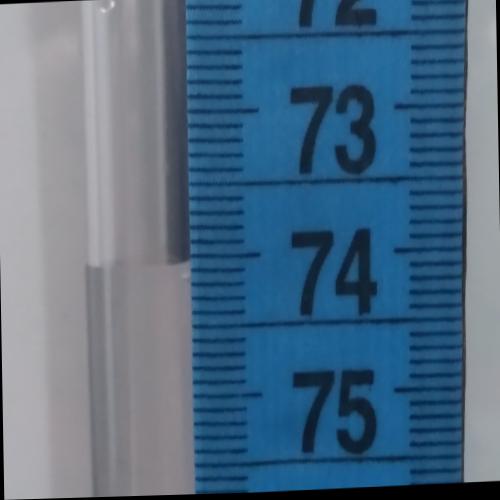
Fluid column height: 74.0 cm